Field crop: tomato
Growth stage: 1
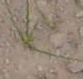
Species: cyperus